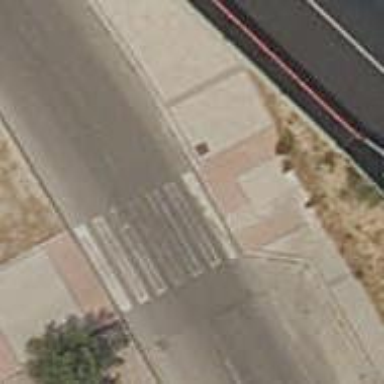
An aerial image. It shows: Marked road crossing with visible markings.